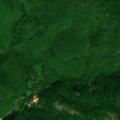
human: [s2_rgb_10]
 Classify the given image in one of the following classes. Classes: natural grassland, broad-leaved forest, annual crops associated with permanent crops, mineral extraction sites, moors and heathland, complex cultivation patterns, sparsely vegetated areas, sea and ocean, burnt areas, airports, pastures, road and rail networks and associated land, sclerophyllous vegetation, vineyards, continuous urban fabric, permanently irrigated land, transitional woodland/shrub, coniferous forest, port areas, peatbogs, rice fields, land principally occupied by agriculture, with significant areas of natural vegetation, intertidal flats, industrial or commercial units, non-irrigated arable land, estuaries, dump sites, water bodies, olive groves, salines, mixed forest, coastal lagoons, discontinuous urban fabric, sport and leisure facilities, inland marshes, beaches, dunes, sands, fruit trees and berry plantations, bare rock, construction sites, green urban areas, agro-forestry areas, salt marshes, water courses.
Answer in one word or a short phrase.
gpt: broad-leaved forest, transitional woodland/shrub